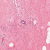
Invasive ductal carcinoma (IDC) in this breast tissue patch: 0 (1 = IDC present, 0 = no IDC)